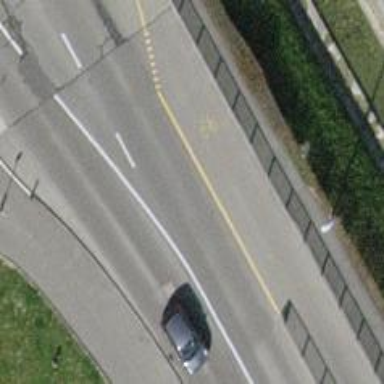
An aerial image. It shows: Secondary road with asphalt surface and sidewalks on both sides.